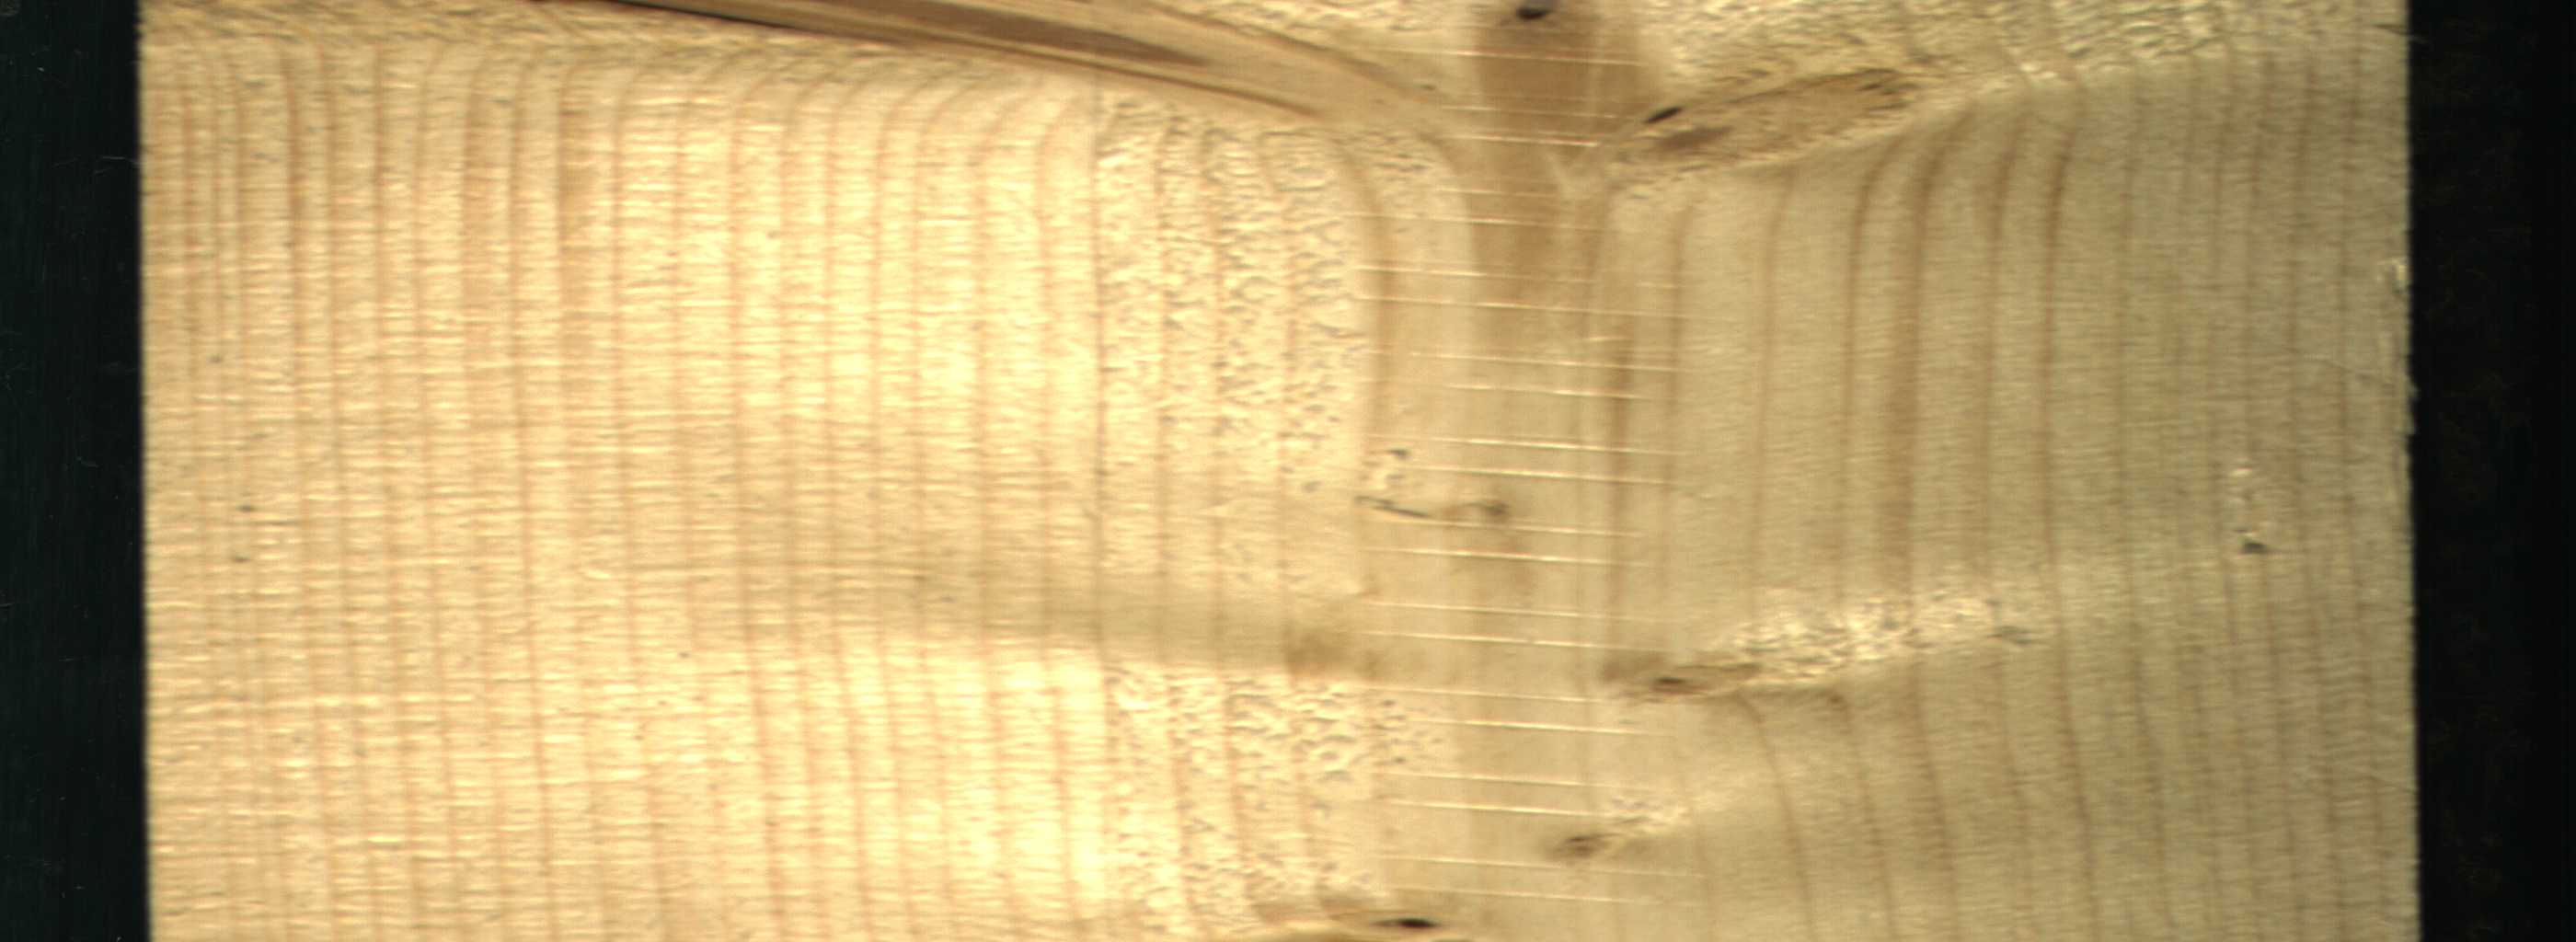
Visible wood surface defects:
Dead_Knot
Dead_Knot
Dead_Knot
Live_Knot
Live_Knot